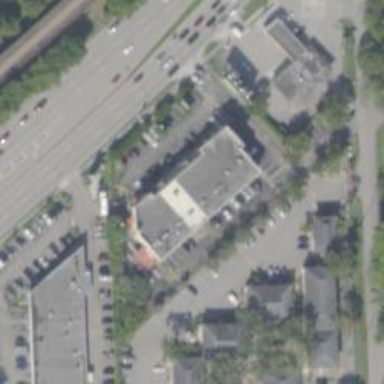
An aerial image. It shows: Retail building.